Interaction volume radius: 5 \u00c5
Interaction volume height: 10 \u00c5
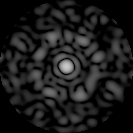
Disorder parameter: 0.8873